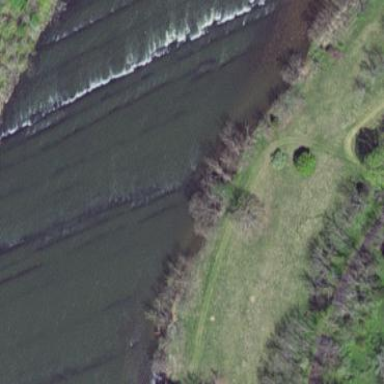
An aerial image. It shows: Rapids in the waterway with whitewater.